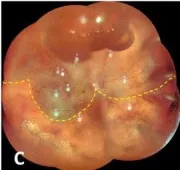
After the steamroller head position maneuver at 4 h post gas injection , after turning right.
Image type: endoscopy (airway_endoscopy)